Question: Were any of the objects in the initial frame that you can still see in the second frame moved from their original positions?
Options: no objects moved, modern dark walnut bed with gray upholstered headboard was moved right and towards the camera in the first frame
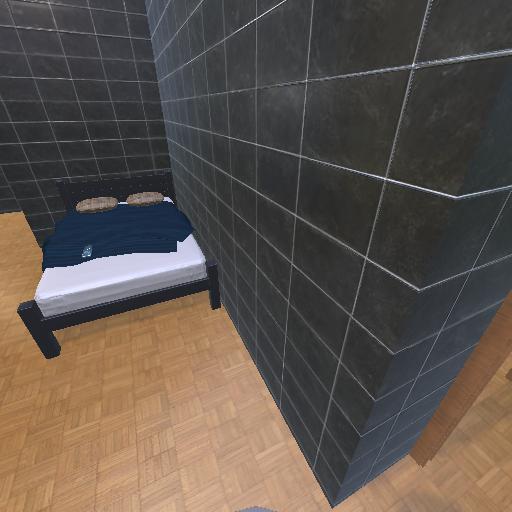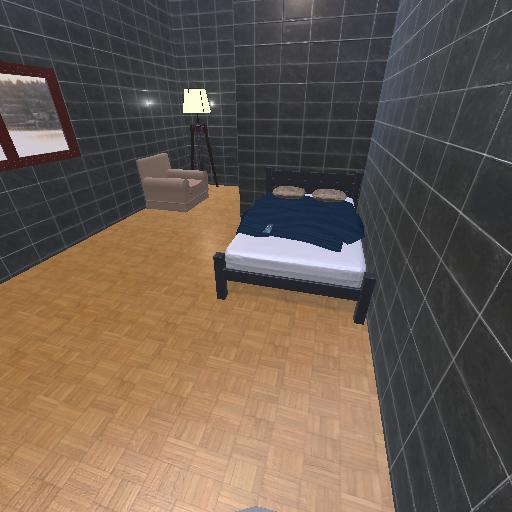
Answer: no objects moved